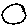
Label: circle